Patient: sex F, age 54
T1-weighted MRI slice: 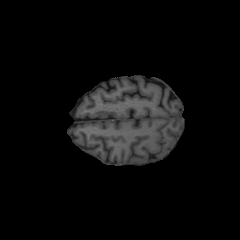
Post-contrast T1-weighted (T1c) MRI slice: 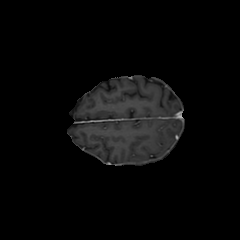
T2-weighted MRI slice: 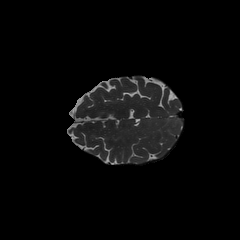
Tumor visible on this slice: no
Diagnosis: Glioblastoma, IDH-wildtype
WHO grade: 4